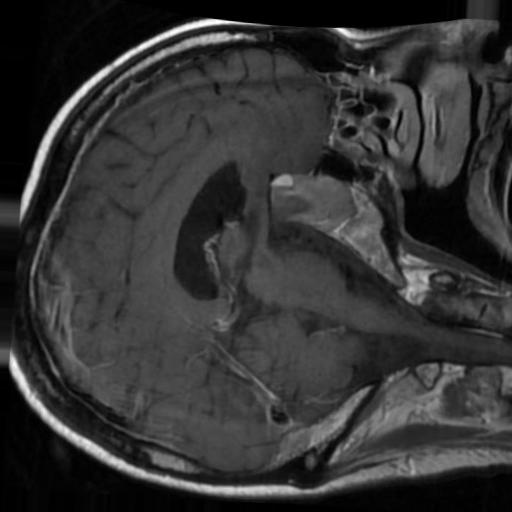
Label: brain_tumor